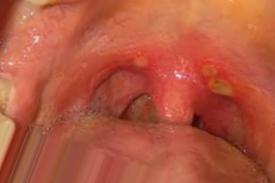
Condition: Mouth Ulcer